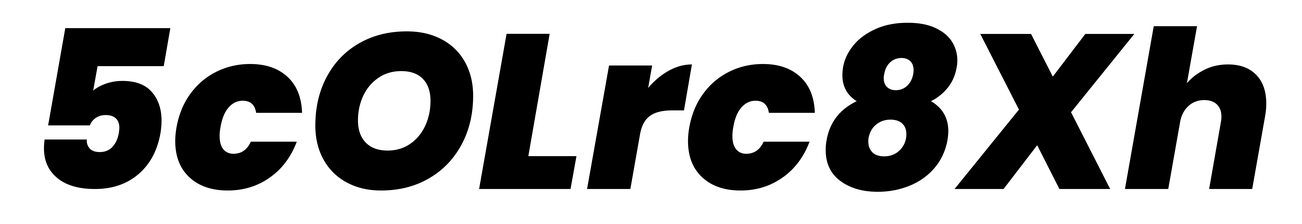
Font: Poppins-ExtraBoldItalic